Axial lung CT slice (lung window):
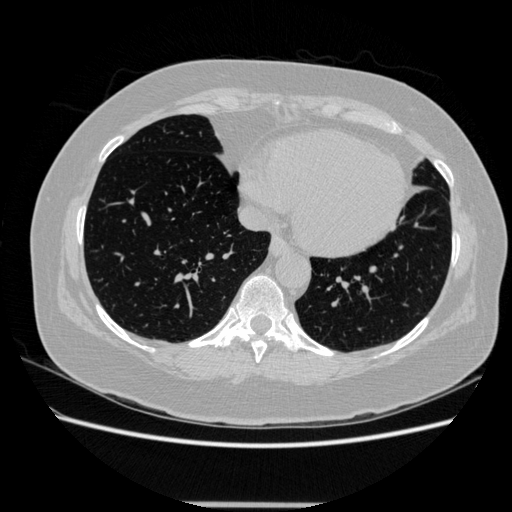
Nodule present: no